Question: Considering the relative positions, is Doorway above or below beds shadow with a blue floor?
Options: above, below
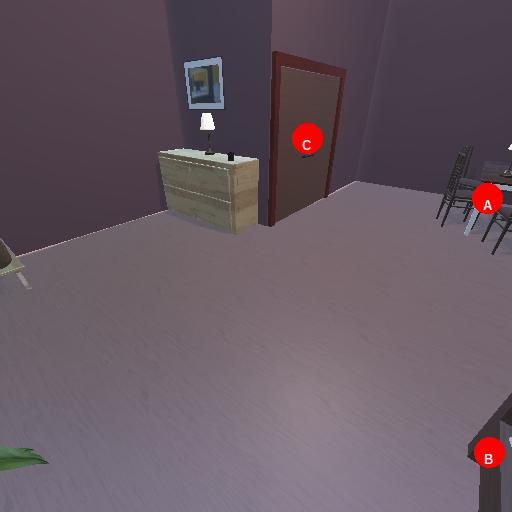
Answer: above